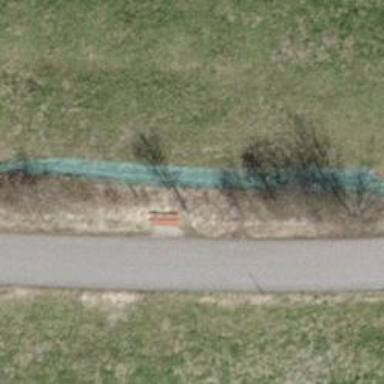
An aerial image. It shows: Bench.